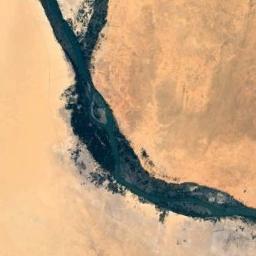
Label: river